Field crop: maize
Growth stage: 1
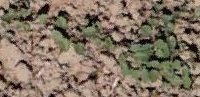
Species: convolvulus